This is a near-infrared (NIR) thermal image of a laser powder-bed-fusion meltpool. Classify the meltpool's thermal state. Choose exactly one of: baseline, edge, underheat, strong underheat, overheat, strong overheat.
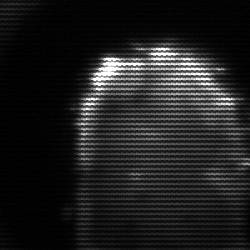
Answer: baseline